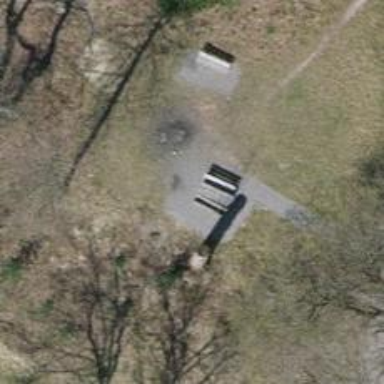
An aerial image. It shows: Picnic table located in leisure land area.